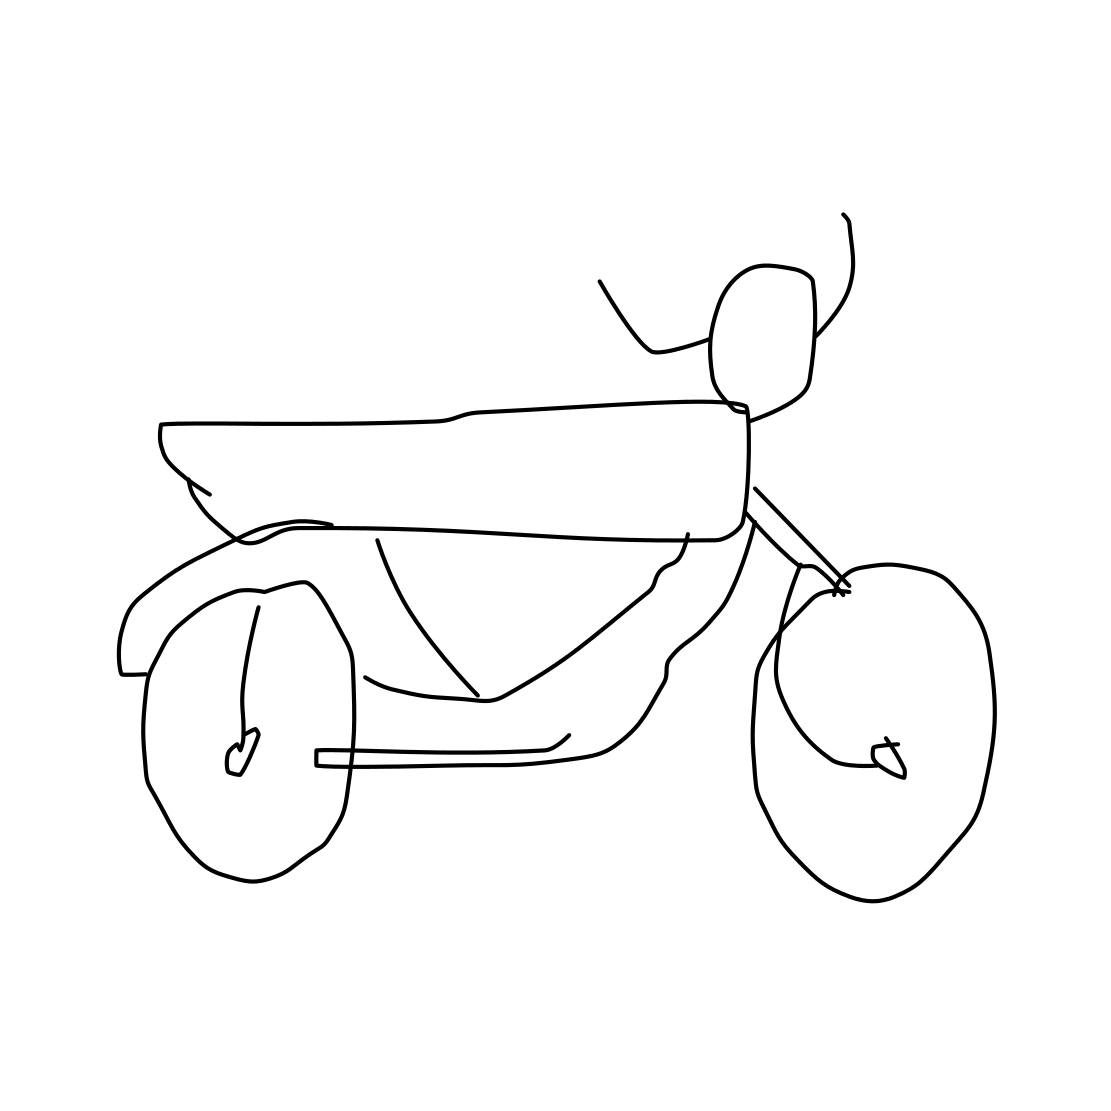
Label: motorbike